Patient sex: M
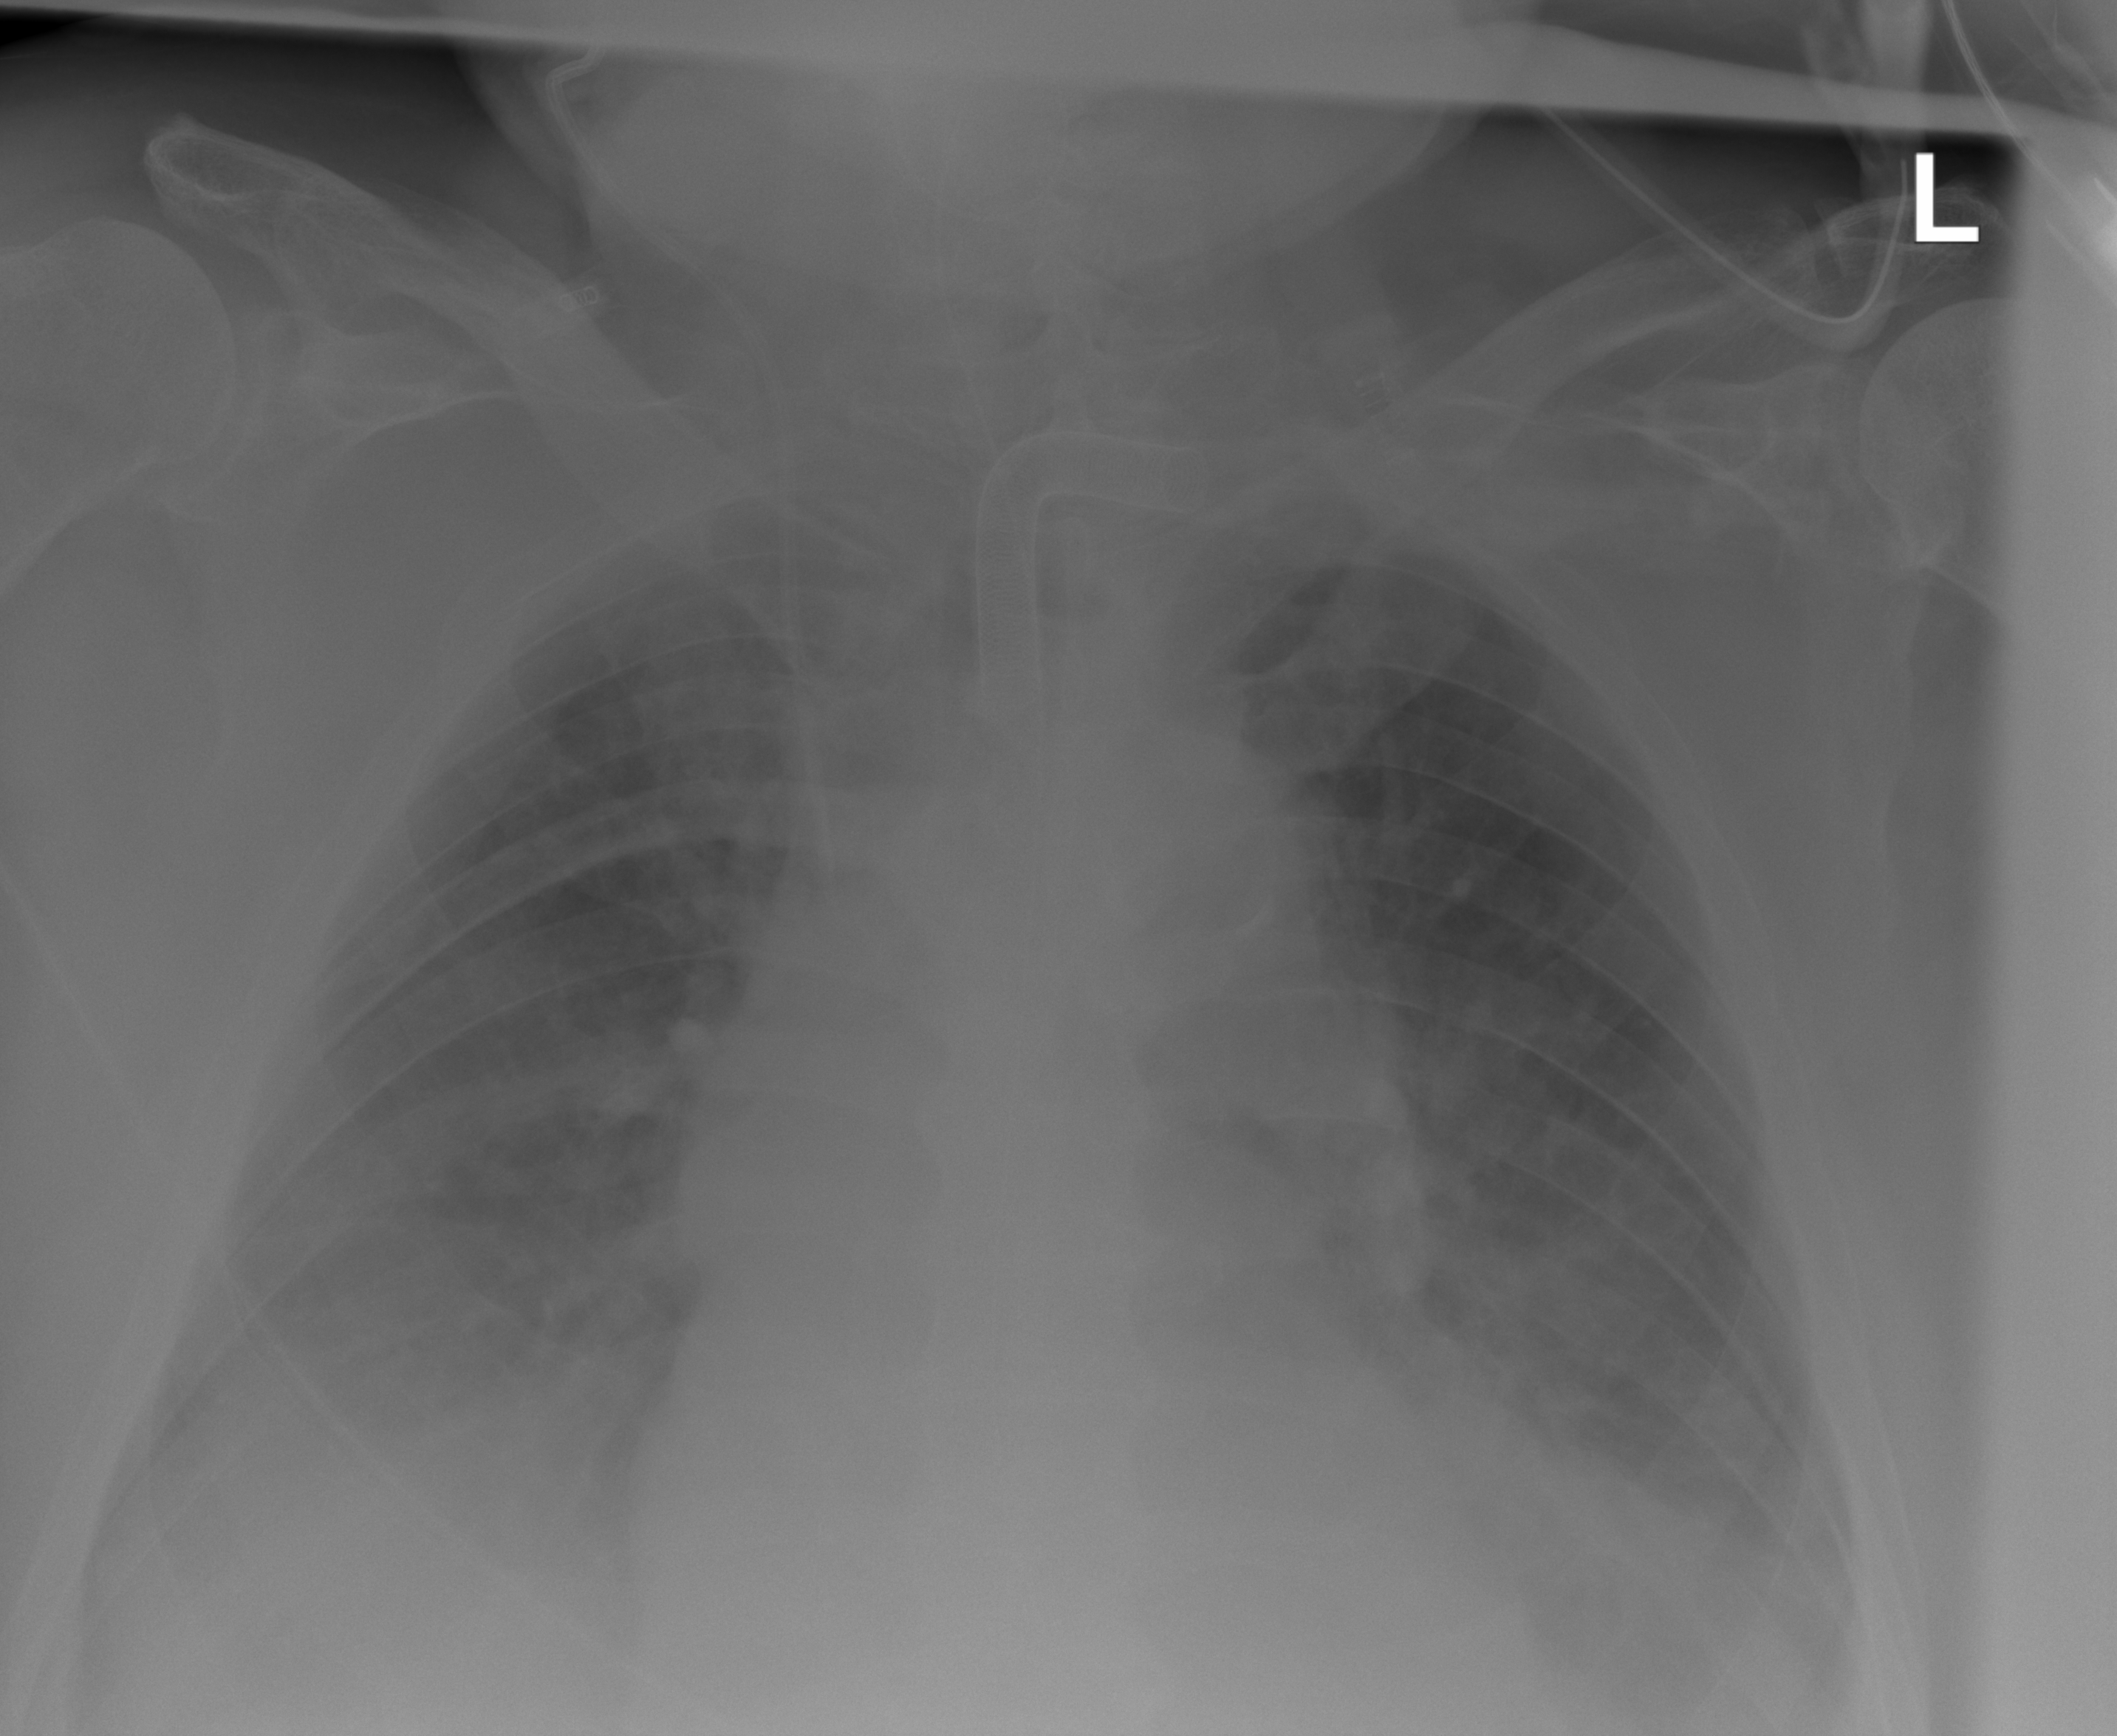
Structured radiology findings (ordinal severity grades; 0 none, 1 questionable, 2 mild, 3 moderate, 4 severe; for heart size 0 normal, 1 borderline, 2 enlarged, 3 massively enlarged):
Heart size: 1
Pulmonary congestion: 2
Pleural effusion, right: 3
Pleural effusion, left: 3
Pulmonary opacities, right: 0
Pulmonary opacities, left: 0
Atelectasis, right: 0
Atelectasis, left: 2